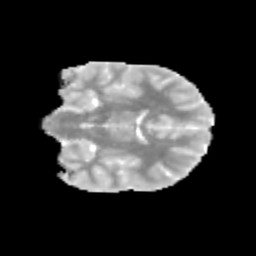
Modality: MD
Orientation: coronal
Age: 10
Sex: female
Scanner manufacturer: siemens
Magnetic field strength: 3 T
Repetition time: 3.8 s
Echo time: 0.07 s